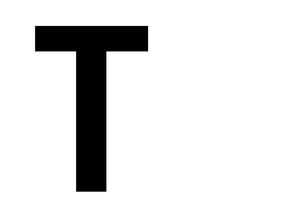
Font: Roboto_Condensed_SemiBold